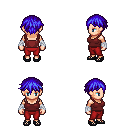
a pixel art fantasy rpg character, female body template, human, light skin, maroon pirate shirt, red pants, blue short bangs hairstyle, white cloth bandages, ghillies, four views (front, back, left, right), 2x2 character sprite sheet, small pixel art, hard edges, no anti-aliasing